Как показано на рисунке, тонкое сверхпроводящее кольцо радиусом $r_0$, массой $m$ и индуктивностью $L$ находится над расположенным вертикально цилиндрическим магнитом и соосно с ним. Магнитное поле вблизи кольца цилиндрически симметрично, компоненты магнитного поля равны $B_z = B_0 (1 - 2\alpha z)$ и $B_r = B_0 \alpha r$, где $\alpha$ — положительная константа, а $z$ и $r$ — аксиальная и радиальная координаты соответственно. В начальный момент времени $t=0$ координаты центра кольца равны $z = 0$ и $r = 0$, а ток в кольце равен $I_0$ и течёт против часовой стрелки, если смотреть сверху. Кольцо отпускают, и оно начинает двигаться вниз, оставаясь симметричным относительно оси $Oz$. В силу сверхпроводимости поток через кольцо в процессе движения остаётся неизменным.
Как движется кольцо в дальнейшем? Найдите зависимость координаты $z(t)$ его центра от времени.
Найдите зависимость тока в кольце $I(t)$ от времени.
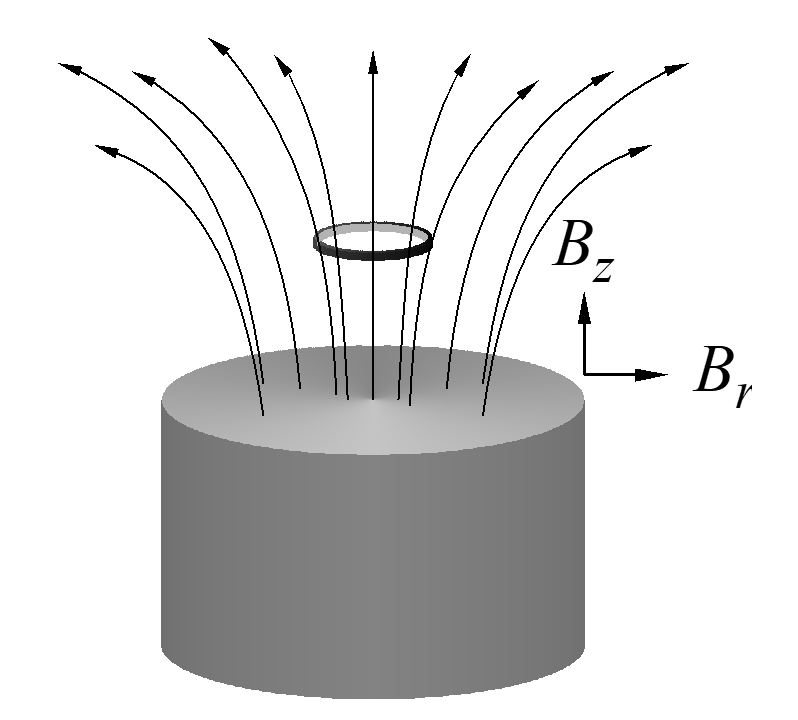
Как движется кольцо в дальнейшем? Найдите зависимость координаты $z(t)$ его центра от времени.
Ответ: Кольцо совершает вертикальные колебания,$$z(t)=\frac{\left(m g+2 \pi \alpha B_{0} r_{0}^{2} I_{0}\right) L}{4 \pi^{2} \alpha^{2} B_{0}^{2} r_{0}^{4}}\left[\cos \left(\frac{2 \pi \alpha B_{0} r_{0}^{2}}{\sqrt{m L}} t\right)-1\right].$$

Найдите зависимость тока в кольце $I(t)$ от времени.
Ответ: $$I(t)=\left(\frac{m g}{2 \pi \alpha B_{0} r_{0}^{2}}+I_{0}\right) \cos \left(\frac{2 \pi \alpha B_{0} r_{0}^{2}}{\sqrt{m L}} t\right)-\frac{m g}{2 \pi \alpha B_{0} r_{0}^{2}}.$$
Темы:
T, Электромагнетизм, Электромагнитная индукция, Китайские